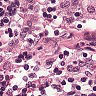
Metastatic tissue present: no